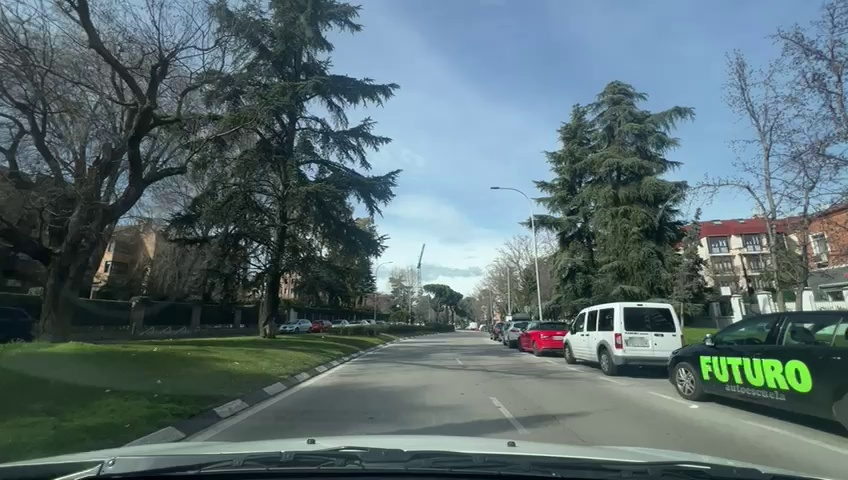
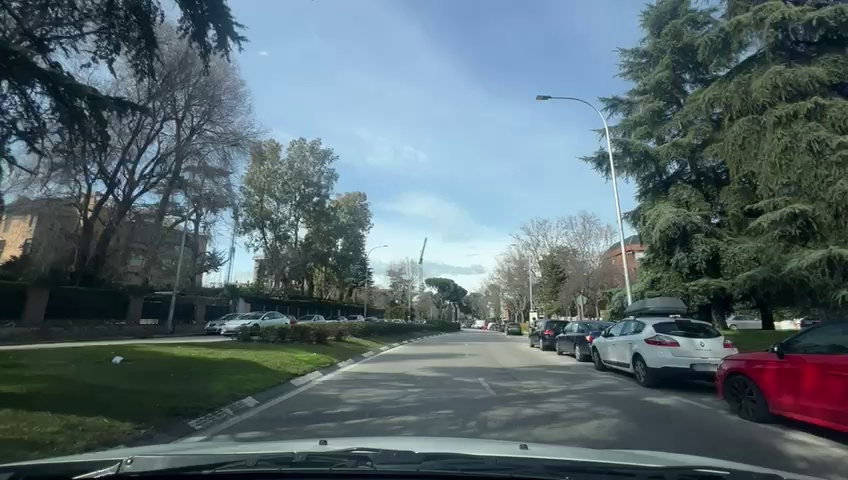
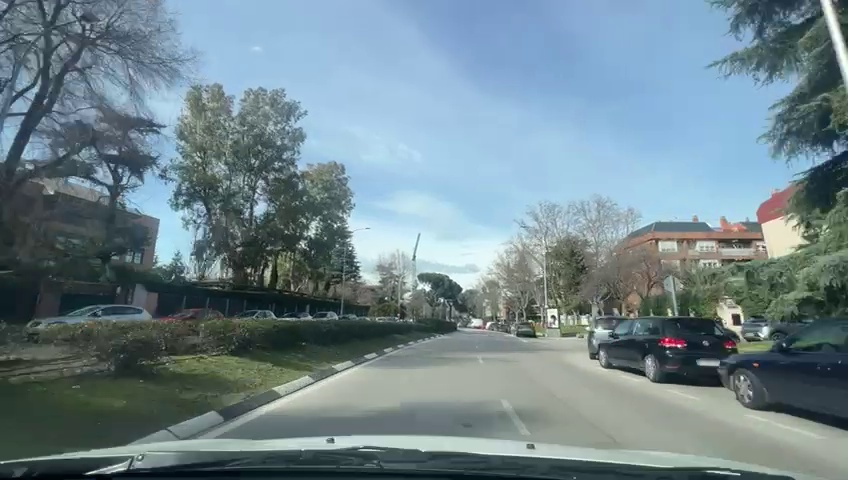
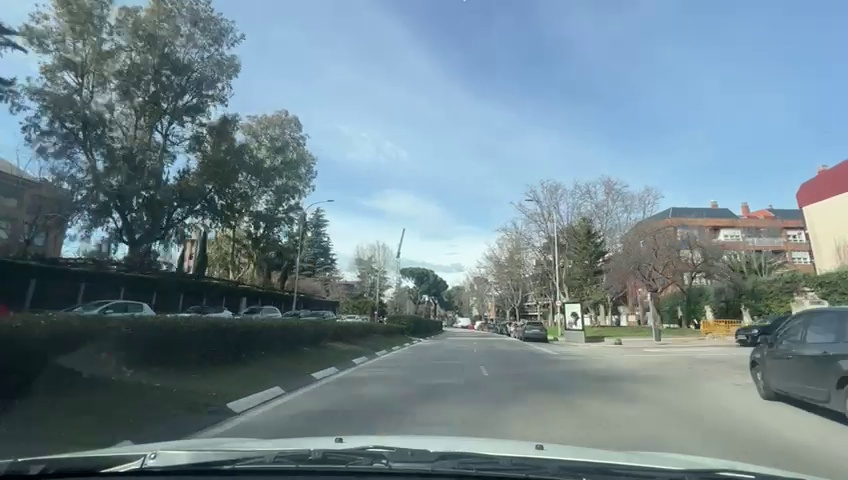
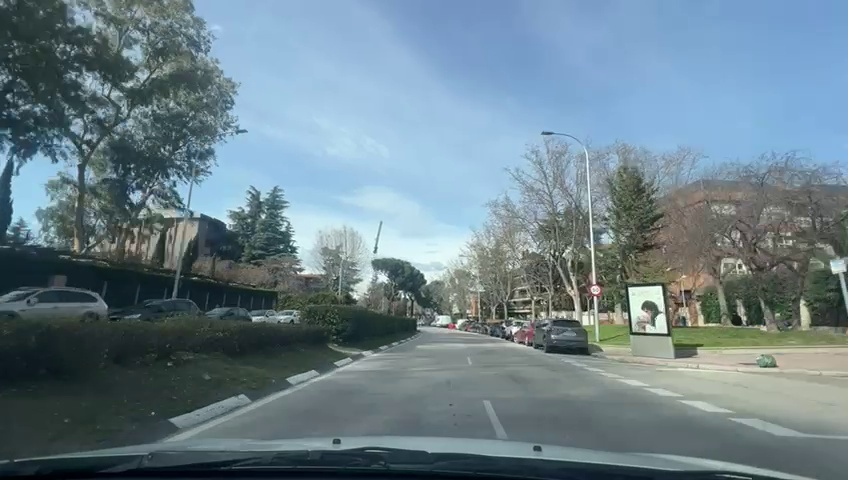
Situation: Intersection road
Question: Is there an intersection ahead in the ego direction of travel?
Answer: Yes
Reasoning: There is an intersection in the right side, ahead in the ego direction of travel

Situation: Intersection road
Question: Do lane markings remain continuous through the intersection in the ego lane?
Answer: Yes
Reasoning: Lane markings continue clearly through the intersection.

Situation: Intersection road
Question: Is there a visible gap or discontinuity in the ego lane markings?
Answer: No
Reasoning: The lane markings remain visible within the intersection area.

Situation: Intersection road
Question: Do lane markings from two different lanes converge into a single lane?
Answer: No
Reasoning: Only one lane converge into the lane